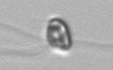
Label: flagellate_morphotype1